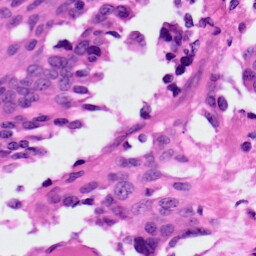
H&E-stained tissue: Ovarian